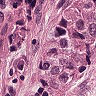
Metastatic tissue present: yes